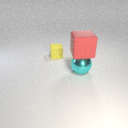
small yellow rubber cube behind large cyan metal sphere